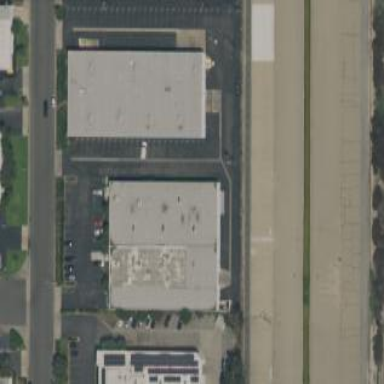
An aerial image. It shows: Warehouse building.